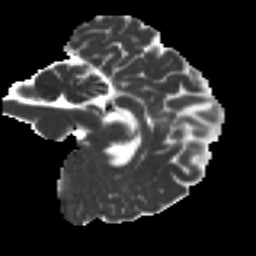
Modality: MD
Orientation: sagittal
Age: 28
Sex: male
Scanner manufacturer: ge
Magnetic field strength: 3 T
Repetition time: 7.8 s
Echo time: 0.061 s